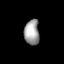
Tissue: lung
Cell type: Epithelial cells
Senescence score: 0.2233
Nuclear area (px): 371
Mean DAPI intensity: 160.992